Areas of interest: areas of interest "Huazhong Normal University Library"
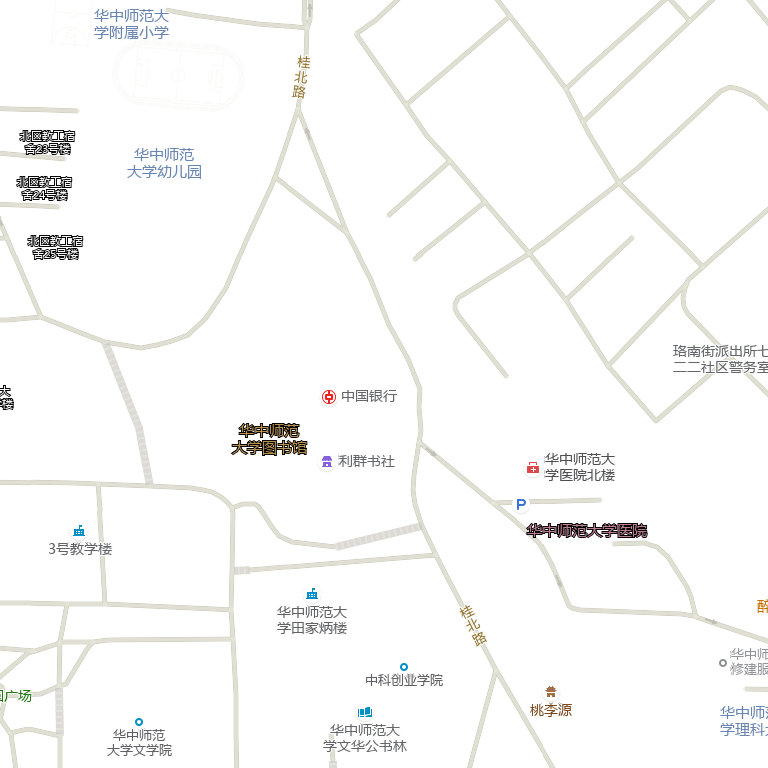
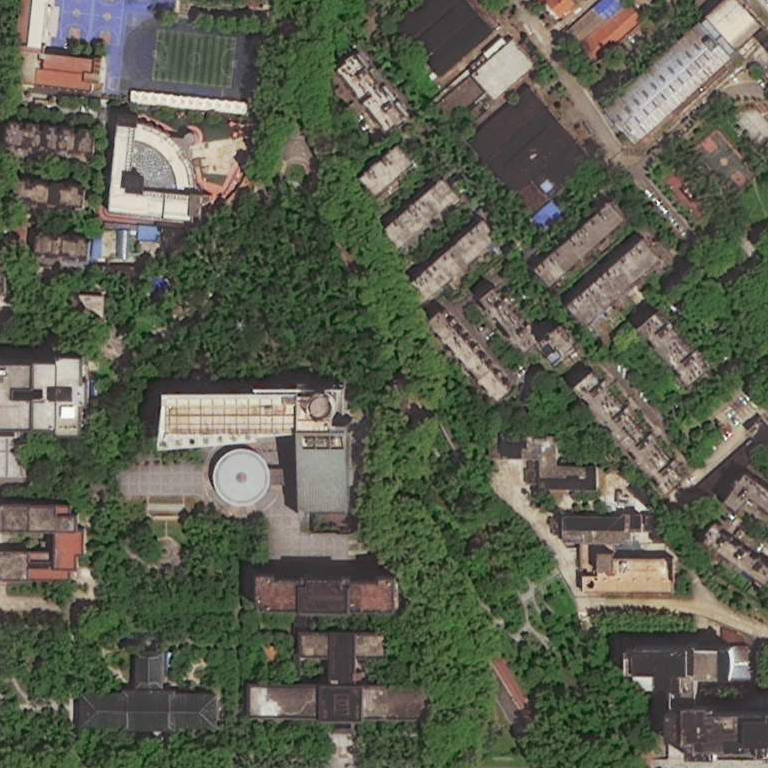